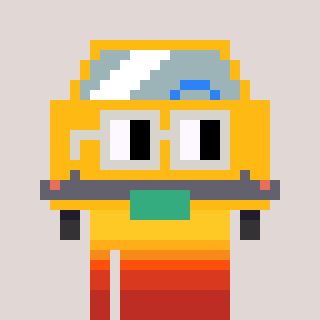
a pixel art character with square light gray glasses, a taxi-shaped head and a grayscale-colored body on a warm background